Field crop: maize
Growth stage: 2
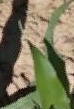
Species: maize